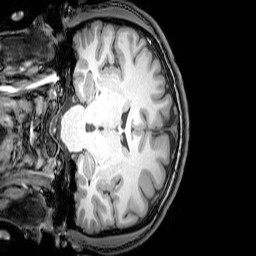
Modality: T1w
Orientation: coronal
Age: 22
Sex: male
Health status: healthy
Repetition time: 0.081 s
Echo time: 0.037 s